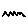
Label: zigzag